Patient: sex M, age 17
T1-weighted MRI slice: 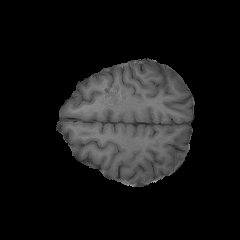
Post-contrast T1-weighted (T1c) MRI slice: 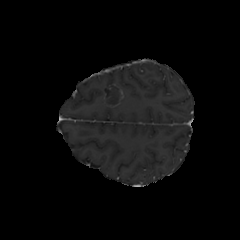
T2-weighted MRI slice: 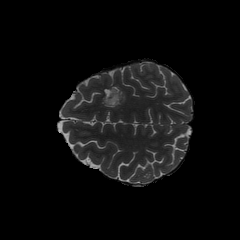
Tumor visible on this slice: yes
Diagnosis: Astrocytoma, IDH-mutant
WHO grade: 4